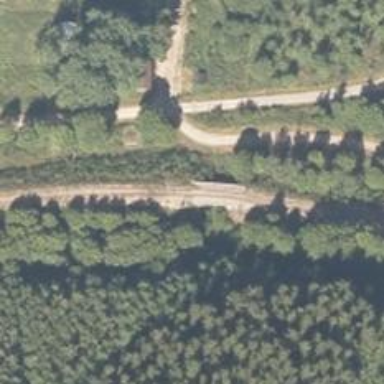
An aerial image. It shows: Disused railway spur bridge.